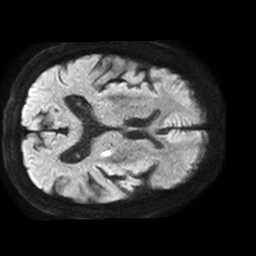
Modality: TRACE
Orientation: axial
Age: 66
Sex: male
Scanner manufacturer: philips
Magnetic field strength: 1.5 T
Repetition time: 3.4 s
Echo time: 0.06922 s